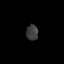
Tissue: lung
Cell type: Epithelial cells
Senescence score: 0.2251
Nuclear area (px): 175
Mean DAPI intensity: 61.783